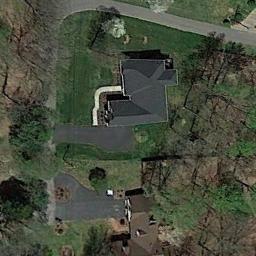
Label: sparse_residential